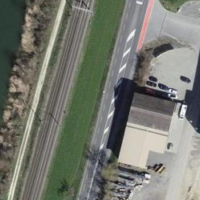
EUNIS habitat code: 54
Species observed at this site:
Prunus spinosa
Corylus avellana
Hippophae rhamnoides